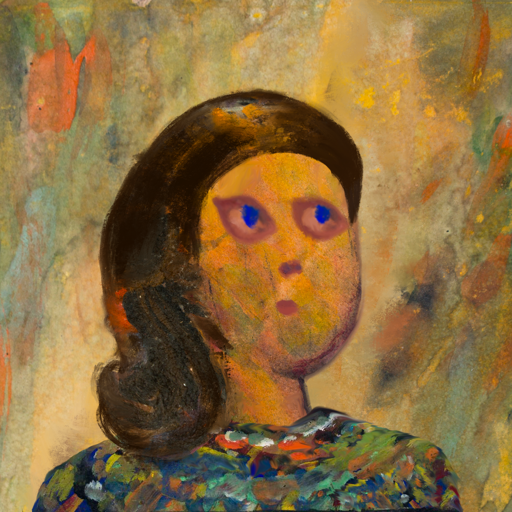
Background: Comrade, Head And Neck Side: Gypsy_Mother, Face Side: Mother_And_Son_Mother, Bust: An_Impression, Hair Side: Gypsy_Queen, Head Accessory: Blank, Second Necklace: Blank, Necklace: Blank, Baby: Blank